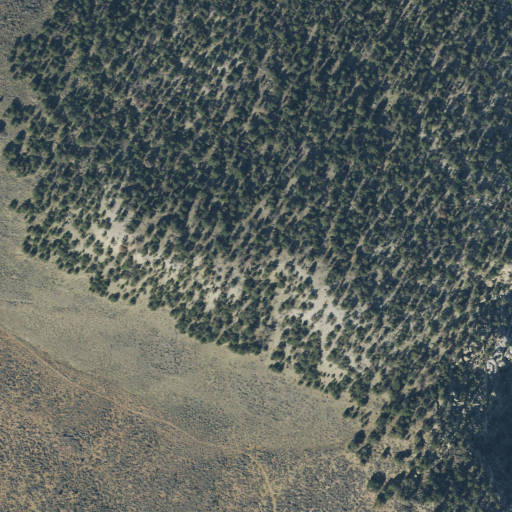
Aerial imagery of mountain in Utah named Dry Mountain containing shrub and evergreen forest